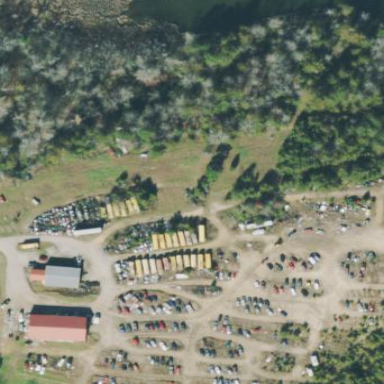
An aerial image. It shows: Industrial area designated as scrap yard.